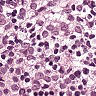
Metastatic tissue present: yes